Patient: sex M, age 68
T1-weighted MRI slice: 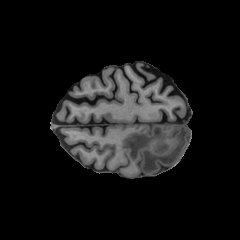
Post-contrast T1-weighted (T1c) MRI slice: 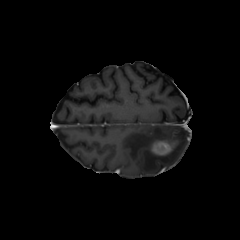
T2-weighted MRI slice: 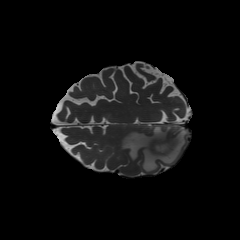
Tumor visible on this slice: yes
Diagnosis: Glioblastoma, IDH-wildtype
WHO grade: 4